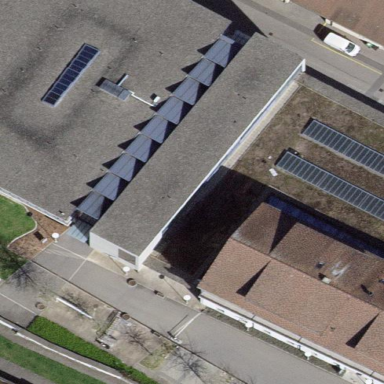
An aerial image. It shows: Hospital building.